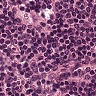
Metastatic tissue present: no